Field crop: tomato
Growth stage: 2
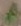
Species: solanum